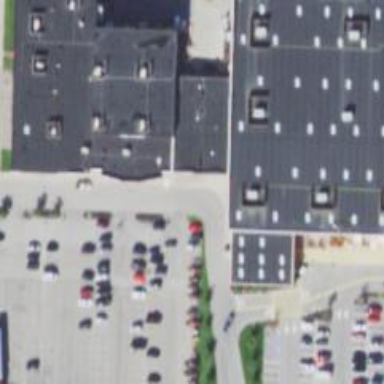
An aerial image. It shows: Swimming pool shop.